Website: crate-barrel
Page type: account-selection
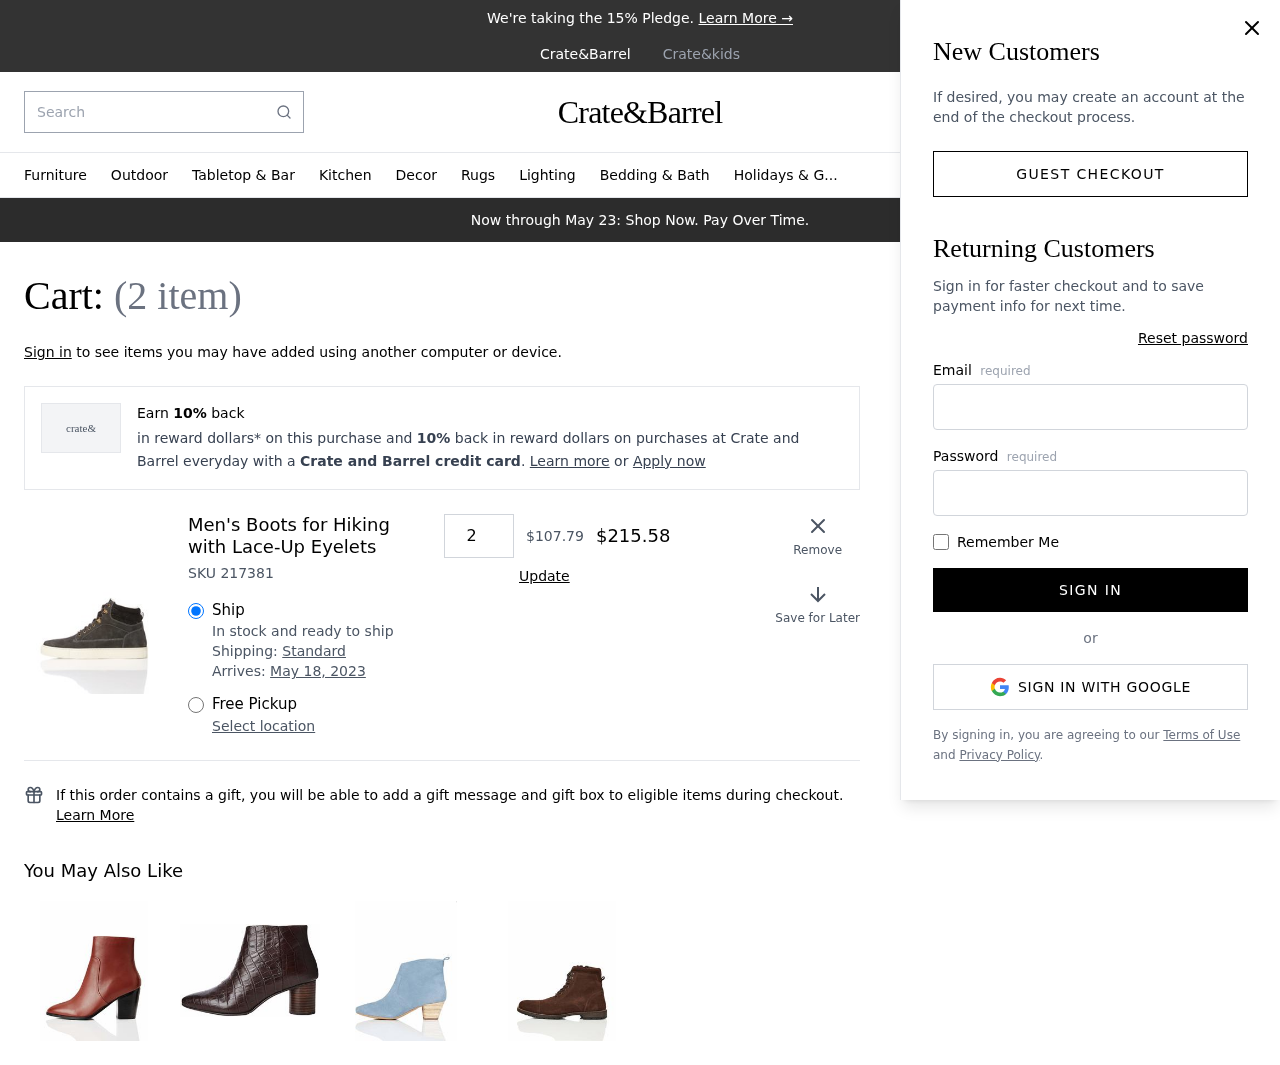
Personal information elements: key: PII_EMAIL
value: kwright@yahoo.com
Product elements: key: PRODUCT1_NAME
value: Men's Boots for Hiking with Lace-Up Eyelets
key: PRODUCT1_PRICE
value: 107.79
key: PRODUCT1_QUANTITY
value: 2
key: PRODUCT1_SKU
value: SKU 217381
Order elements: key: ORDER_NUM_ITEMS
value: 2
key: ORDER_DELIVERY_DATE
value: May 18, 2023
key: ORDER_SUBTOTAL
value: $215.58
Search elements: key: HEADER_SEARCH
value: Search